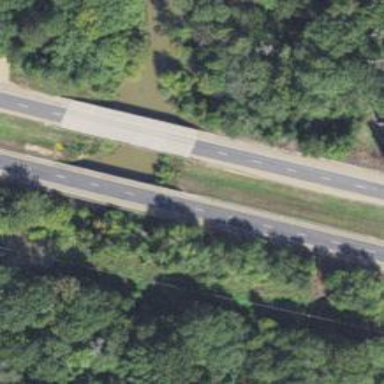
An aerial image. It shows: Beam bridge on trunk highway.